Field crop: maize
Growth stage: 1
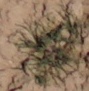
Species: lolium